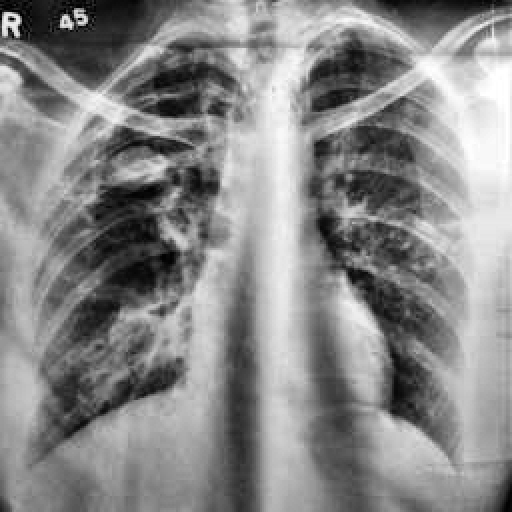
Finding: TUBERCULOSIS